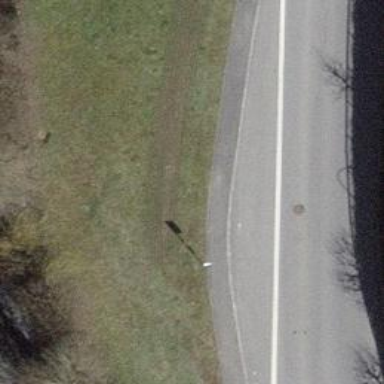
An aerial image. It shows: Bus stop along the road.